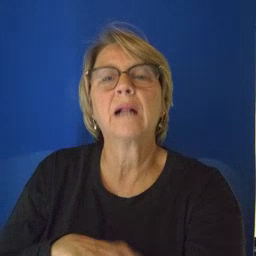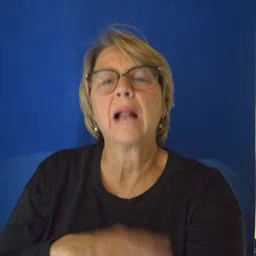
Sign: man